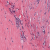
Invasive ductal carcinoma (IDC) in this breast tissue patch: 1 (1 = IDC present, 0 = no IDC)